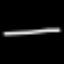
Label: line